Interaction volume radius: 10 \u00c5
Interaction volume height: 20 \u00c5
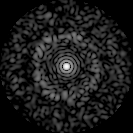
Disorder parameter: 0.8331